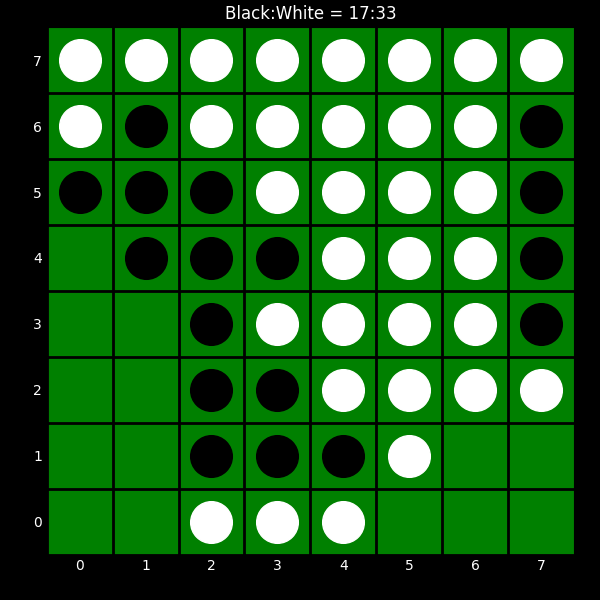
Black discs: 17
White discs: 33